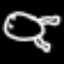
Label: frog